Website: apple
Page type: account-selection
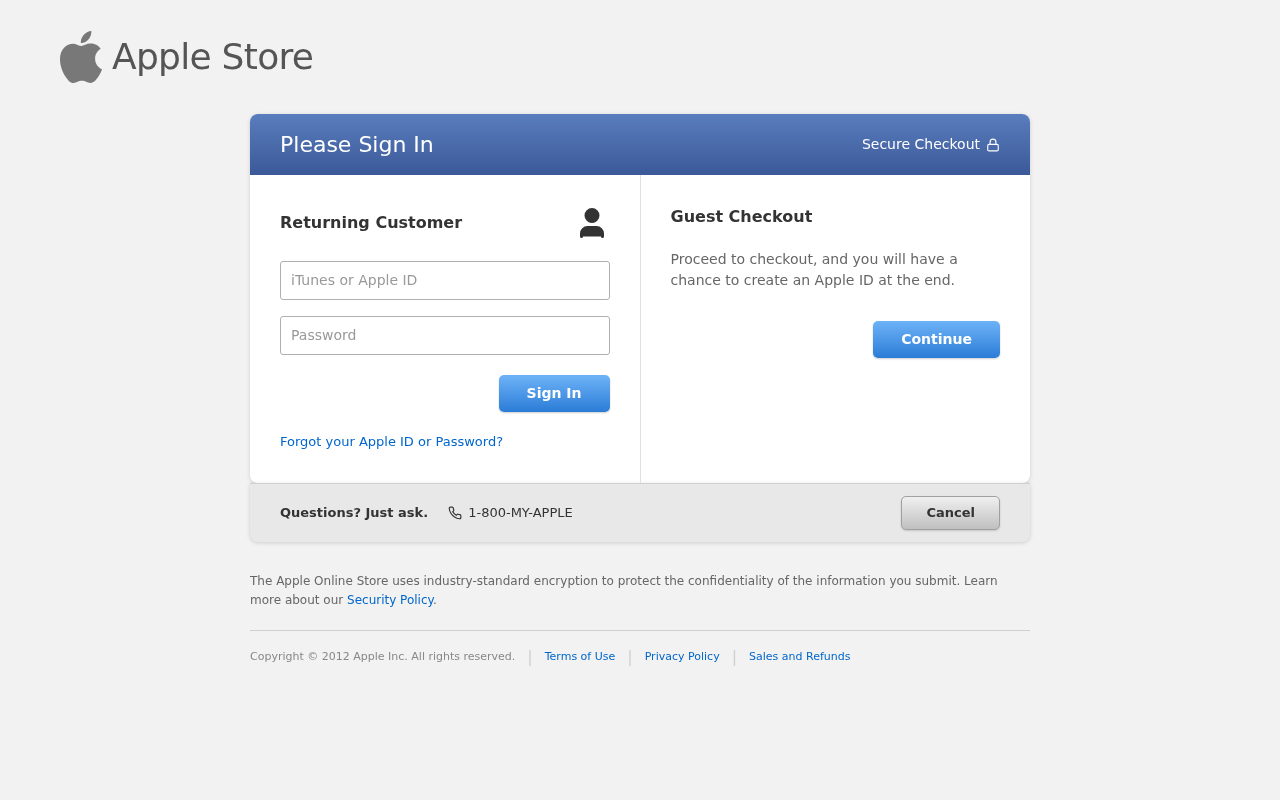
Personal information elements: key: PII_LOGIN_USERNAME
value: william2347